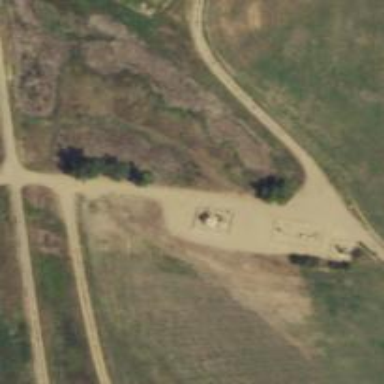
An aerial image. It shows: Storage tank that is man-made.